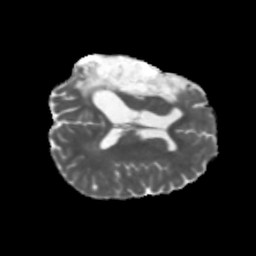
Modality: MD
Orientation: axial
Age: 27
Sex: female
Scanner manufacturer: siemens
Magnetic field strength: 3 T
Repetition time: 5.47 s
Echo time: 0.0854 s